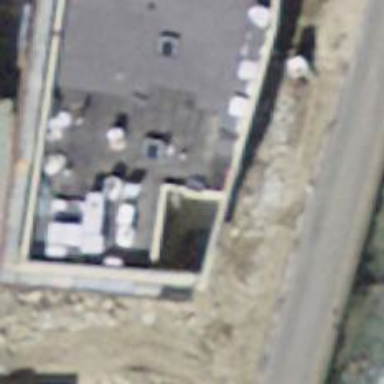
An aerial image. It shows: Bank.